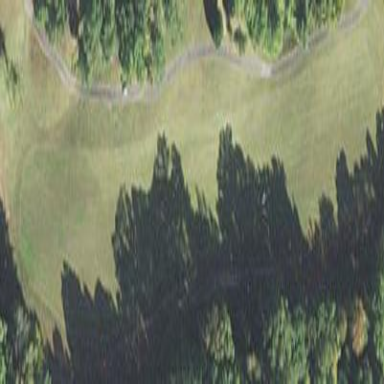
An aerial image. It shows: Golf fairway surrounded by grass.